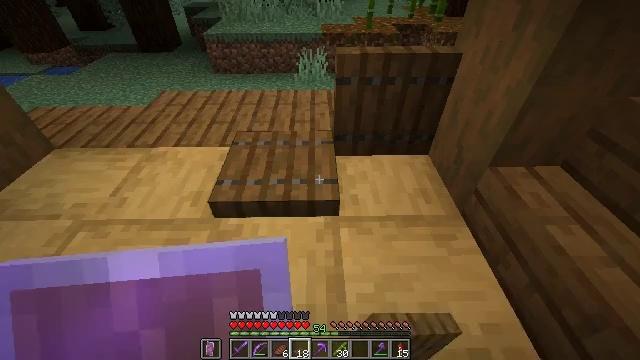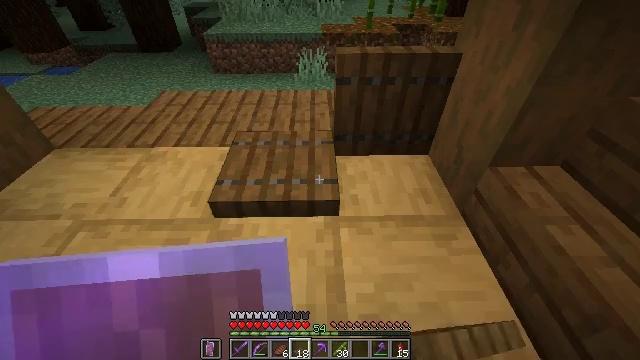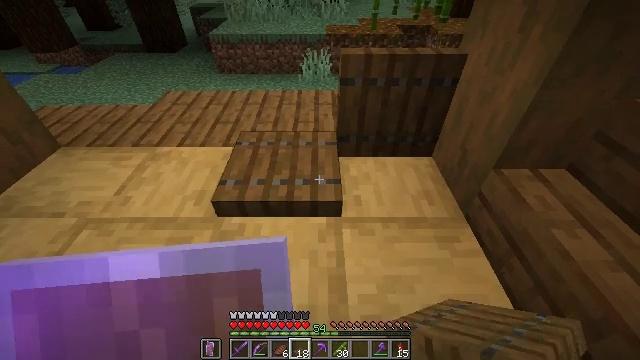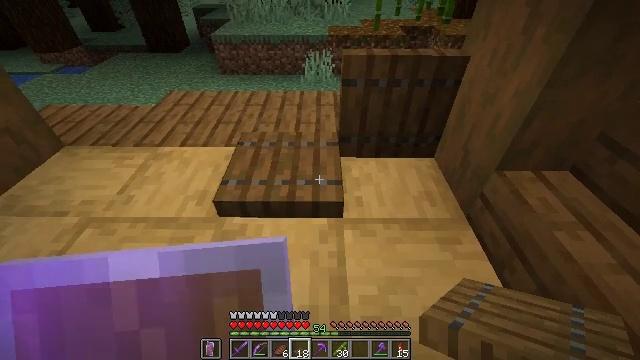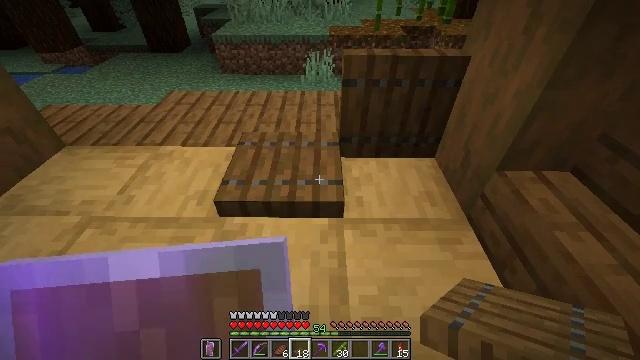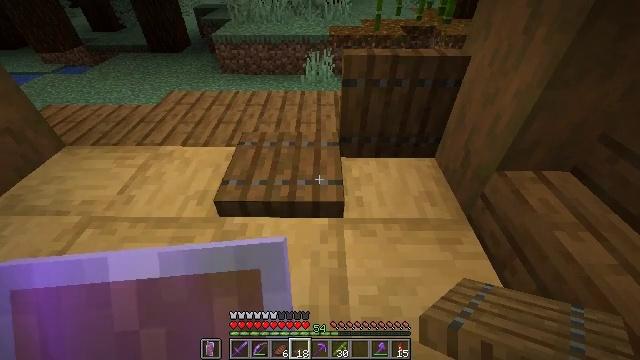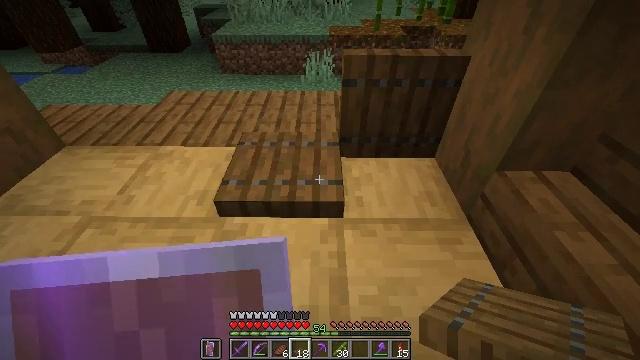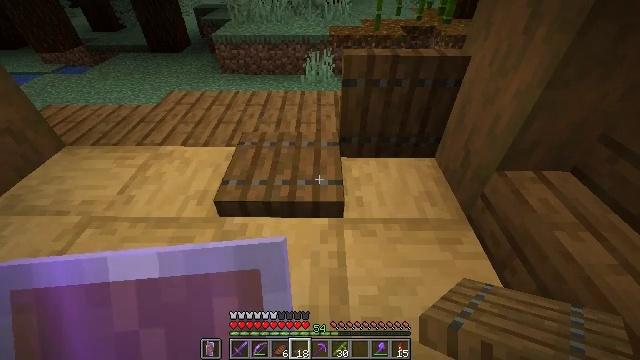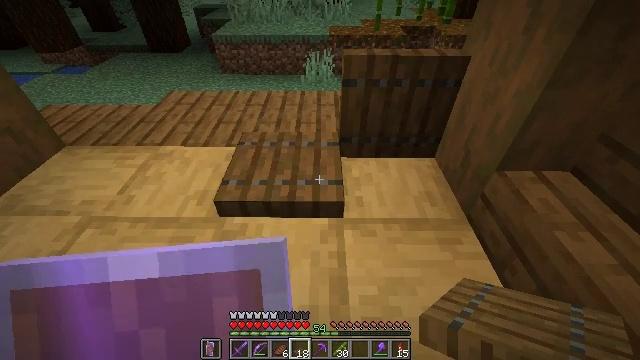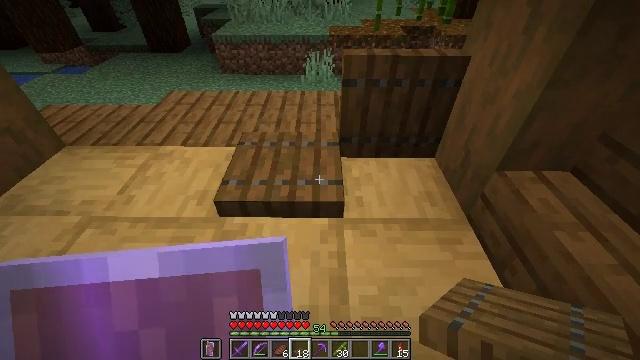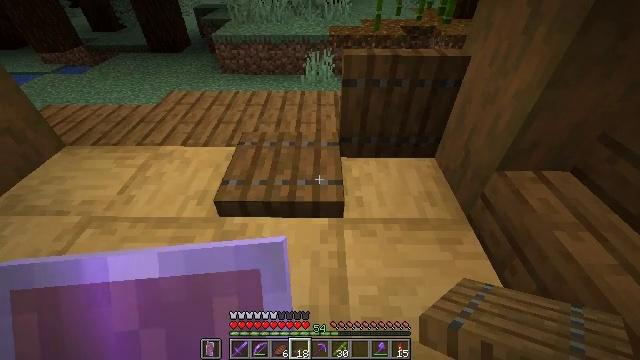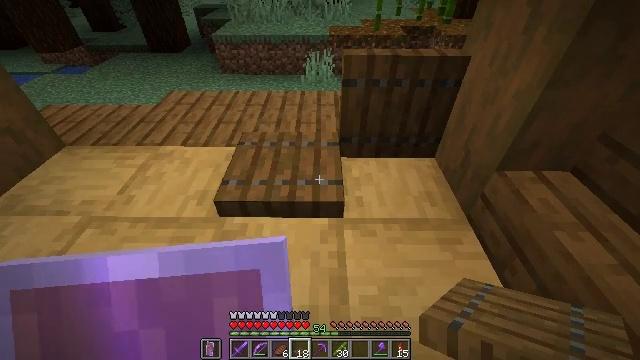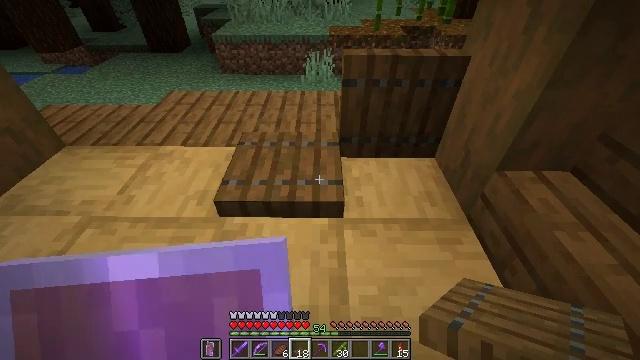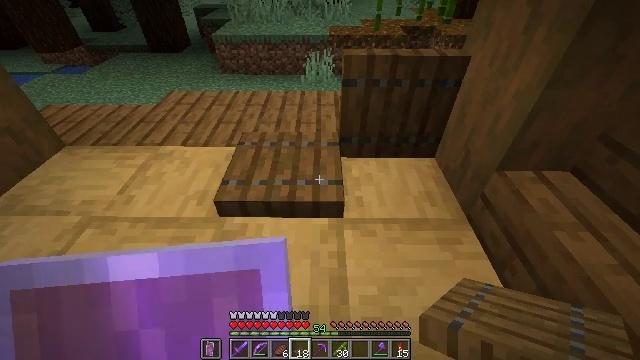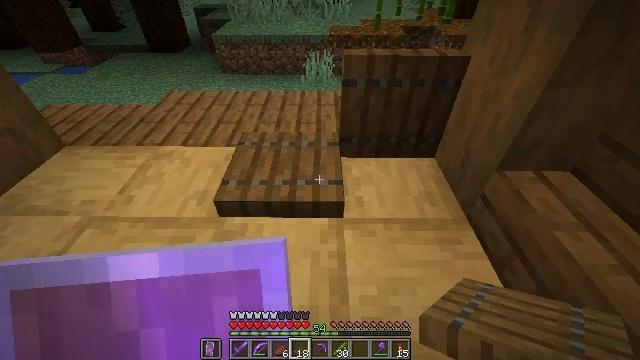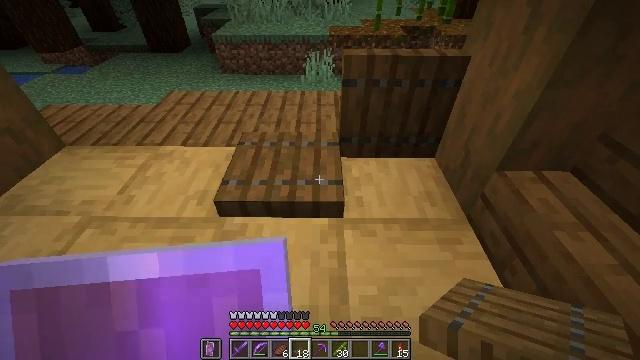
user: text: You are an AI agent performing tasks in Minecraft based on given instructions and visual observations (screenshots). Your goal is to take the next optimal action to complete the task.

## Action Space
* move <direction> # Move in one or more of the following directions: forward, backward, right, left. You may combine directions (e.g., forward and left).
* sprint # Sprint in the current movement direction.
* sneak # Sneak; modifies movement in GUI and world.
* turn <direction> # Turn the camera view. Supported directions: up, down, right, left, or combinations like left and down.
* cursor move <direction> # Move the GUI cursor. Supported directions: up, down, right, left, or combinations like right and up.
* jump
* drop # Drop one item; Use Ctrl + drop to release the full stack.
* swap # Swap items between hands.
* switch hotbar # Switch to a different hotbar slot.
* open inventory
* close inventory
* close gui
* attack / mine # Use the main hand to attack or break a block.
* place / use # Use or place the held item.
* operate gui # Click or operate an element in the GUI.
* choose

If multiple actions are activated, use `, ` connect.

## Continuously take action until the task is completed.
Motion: motion action
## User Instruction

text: Destroy the spruce trapdoor to collect it.
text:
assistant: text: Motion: no_op
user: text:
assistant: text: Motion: no_op
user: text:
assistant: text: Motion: no_op
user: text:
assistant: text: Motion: no_op
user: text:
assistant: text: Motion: no_op
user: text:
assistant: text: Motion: no_op
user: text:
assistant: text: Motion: no_op
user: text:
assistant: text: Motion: no_op
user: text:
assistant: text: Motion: no_op
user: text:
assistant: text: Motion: no_op
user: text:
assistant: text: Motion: no_op
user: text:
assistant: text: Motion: no_op
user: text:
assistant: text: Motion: no_op
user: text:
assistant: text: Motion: no_op
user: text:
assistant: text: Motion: no_op
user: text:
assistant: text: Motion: no_op
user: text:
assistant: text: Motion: no_op
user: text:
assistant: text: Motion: no_op
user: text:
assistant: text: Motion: turn left
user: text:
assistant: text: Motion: turn left
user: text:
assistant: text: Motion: move forward, turn left
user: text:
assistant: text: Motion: move forward
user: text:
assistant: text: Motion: move forward
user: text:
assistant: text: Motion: no_op
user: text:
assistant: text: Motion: no_op
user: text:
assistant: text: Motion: no_op
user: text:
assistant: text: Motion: no_op
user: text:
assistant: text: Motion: turn down
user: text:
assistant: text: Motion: no_op
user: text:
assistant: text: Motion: no_op